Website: home-depot
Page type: customer-info-address
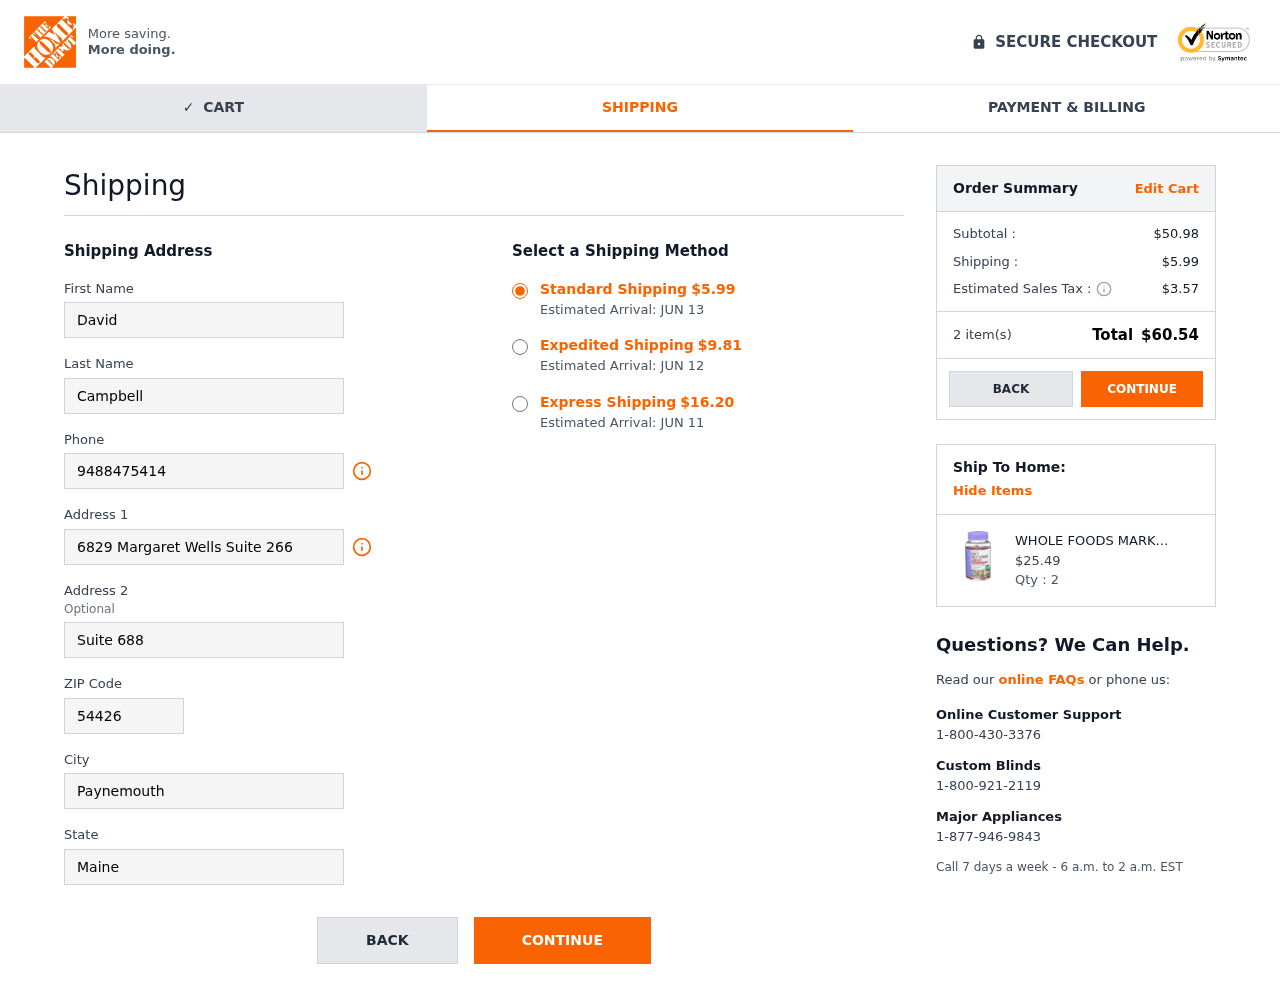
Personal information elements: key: PII_CITY
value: Paynemouth
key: PII_FIRSTNAME
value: David
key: PII_LASTNAME
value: Campbell
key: PII_PHONE
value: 9488475414
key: PII_POSTCODE
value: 54426
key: PII_STATE
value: Maine
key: PII_STREET
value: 6829 Margaret Wells Suite 266
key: PII_STREET2
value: Suite 688
Product elements: key: PRODUCT1_NAME
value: WHOLE FOODS MARKET Organic Multi for Men Gummy, 90 CT
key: PRODUCT1_PRICE
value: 25.49
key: PRODUCT1_QUANTITY
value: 2
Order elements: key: ORDER_SHIPPING_COST
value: $5.99
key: ORDER_DELIVERY_DATE
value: Estimated Arrival: JUN 13
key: ORDER_SHIPPING_COST_EXPEDITED
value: $9.81
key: ORDER_DELIVERY_DATE_EXPEDITED
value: Estimated Arrival: JUN 12
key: ORDER_SHIPPING_COST_EXPRESS
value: $16.20
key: ORDER_DELIVERY_DATE_EXPRESS
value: Estimated Arrival: JUN 11
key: ORDER_SUBTOTAL
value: $50.98
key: ORDER_TAX
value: $3.57
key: ORDER_NUM_ITEMS
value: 2 item(s)
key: ORDER_TOTAL
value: $60.54